Question: I just started programming with the latest Eclipse version: Luna.
It has annoyed me since then that the only quick fix solutions for a method being undefined is to cast the object in question to Object. Apparantly, this only happens if the class is generic.
I'm not 100% sure, but I think past versions of eclipse used to always foresee the 'create method X' solution.
Here's an example:
'''
public class Test<T> {
public Test(OtherTest test) {
test.asdf(this);
}
public class OtherTest {}
'''

Is there a setting or something that is causing this?
Thanks!
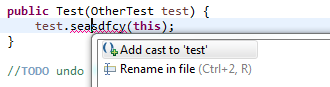
Answer: The problem seems in the constructor of 'Test<T>'. From within the constructor, you are passing 'this' which isn't fully created then. try changing it to something else:
'''
public Test(OtherTest test) {
test.asdf(1);
}
'''
And you will get the option to create method and when clicked it does as follows:
'''
public class OtherTest {
public void asdf(int i) {
// TODO Auto-generated method stub
}
}
'''